Question: I have a collectionView inside a tableViewCell
for example:

credit: <URL>
I would like to reload the collectionView when I update information.
I have put a print in the collectionView's cellForItemAtIndexPath to test if it is being called but it isn't. How can I get the collectionView to reload?
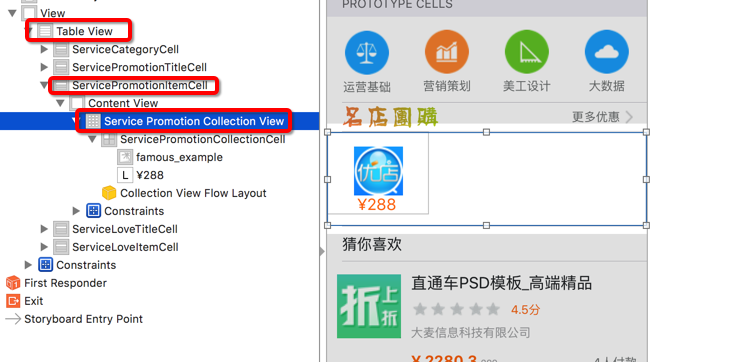
Answer: I found out how! In my tableViewCell class I just need to link the collectionView as an outlet so in my tableViewCell's 'cellForRowAtIndexPath' I just needed to call 'cell.collectionView.reloadData()'